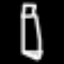
Label: pencil